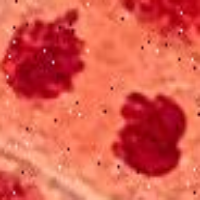
Label: telophase